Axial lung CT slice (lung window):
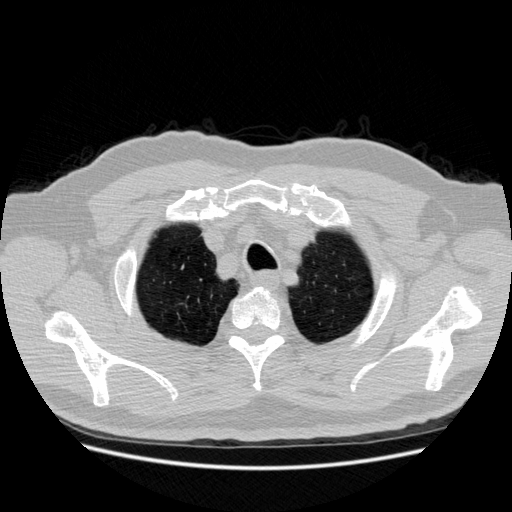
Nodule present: no